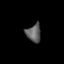
Tissue: lung
Cell type: Endothelial cells
Senescence score: 0.6314
Nuclear area (px): 259
Mean DAPI intensity: 94.097